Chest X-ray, AP view. Patient: 63 years old, sex M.
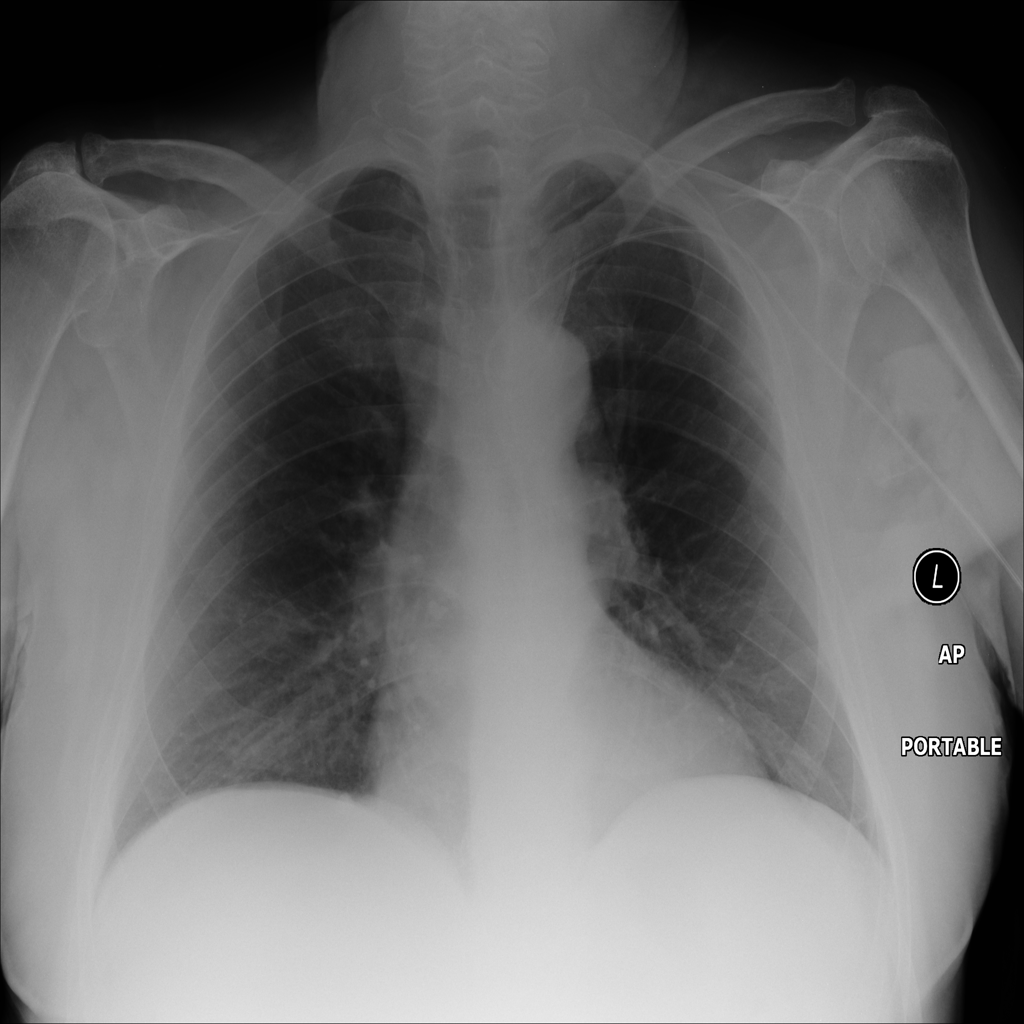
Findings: No Finding